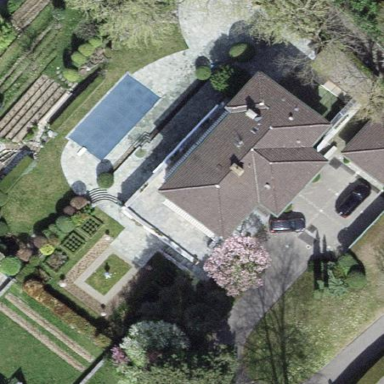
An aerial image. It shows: Garden surrounded by fence.